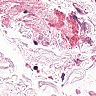
Metastatic tissue present: no